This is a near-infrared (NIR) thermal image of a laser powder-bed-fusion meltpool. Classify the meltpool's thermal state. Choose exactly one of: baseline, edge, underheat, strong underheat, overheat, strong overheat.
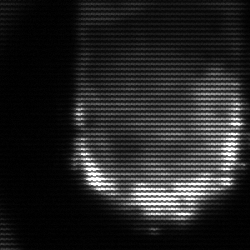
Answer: baseline